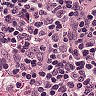
Metastatic tissue present: no